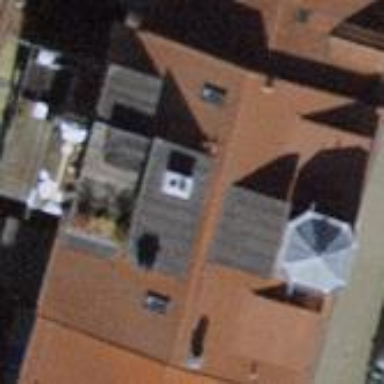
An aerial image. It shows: Terrace building.